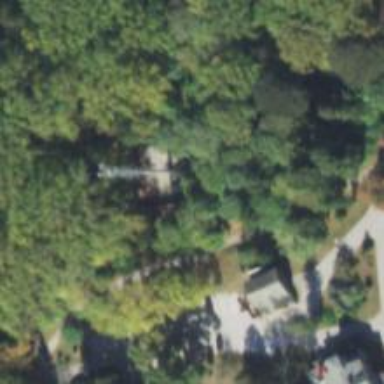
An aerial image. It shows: Man-made mast used for communication purposes.